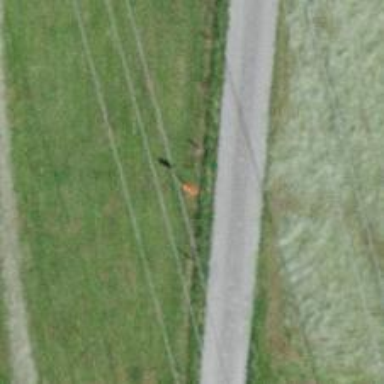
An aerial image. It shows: Pole with roofed pipeline marker.